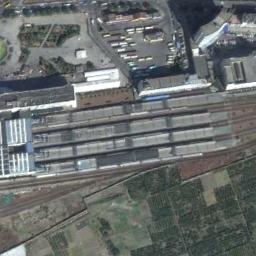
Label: railway_station